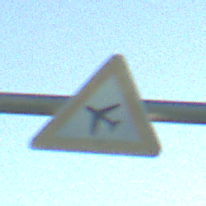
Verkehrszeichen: FlugbetriebRechts
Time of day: MorningAfternoon
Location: Outdoor (Nature)
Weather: PartlyCloudy
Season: NotSpecified
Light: Natural